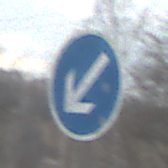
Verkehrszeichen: VorgeschriebeneVorbeifahrtLinks
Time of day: MorningAfternoon
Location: Outdoor (Nature)
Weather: PartlyCloudy
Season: Autumn
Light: Natural